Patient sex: M
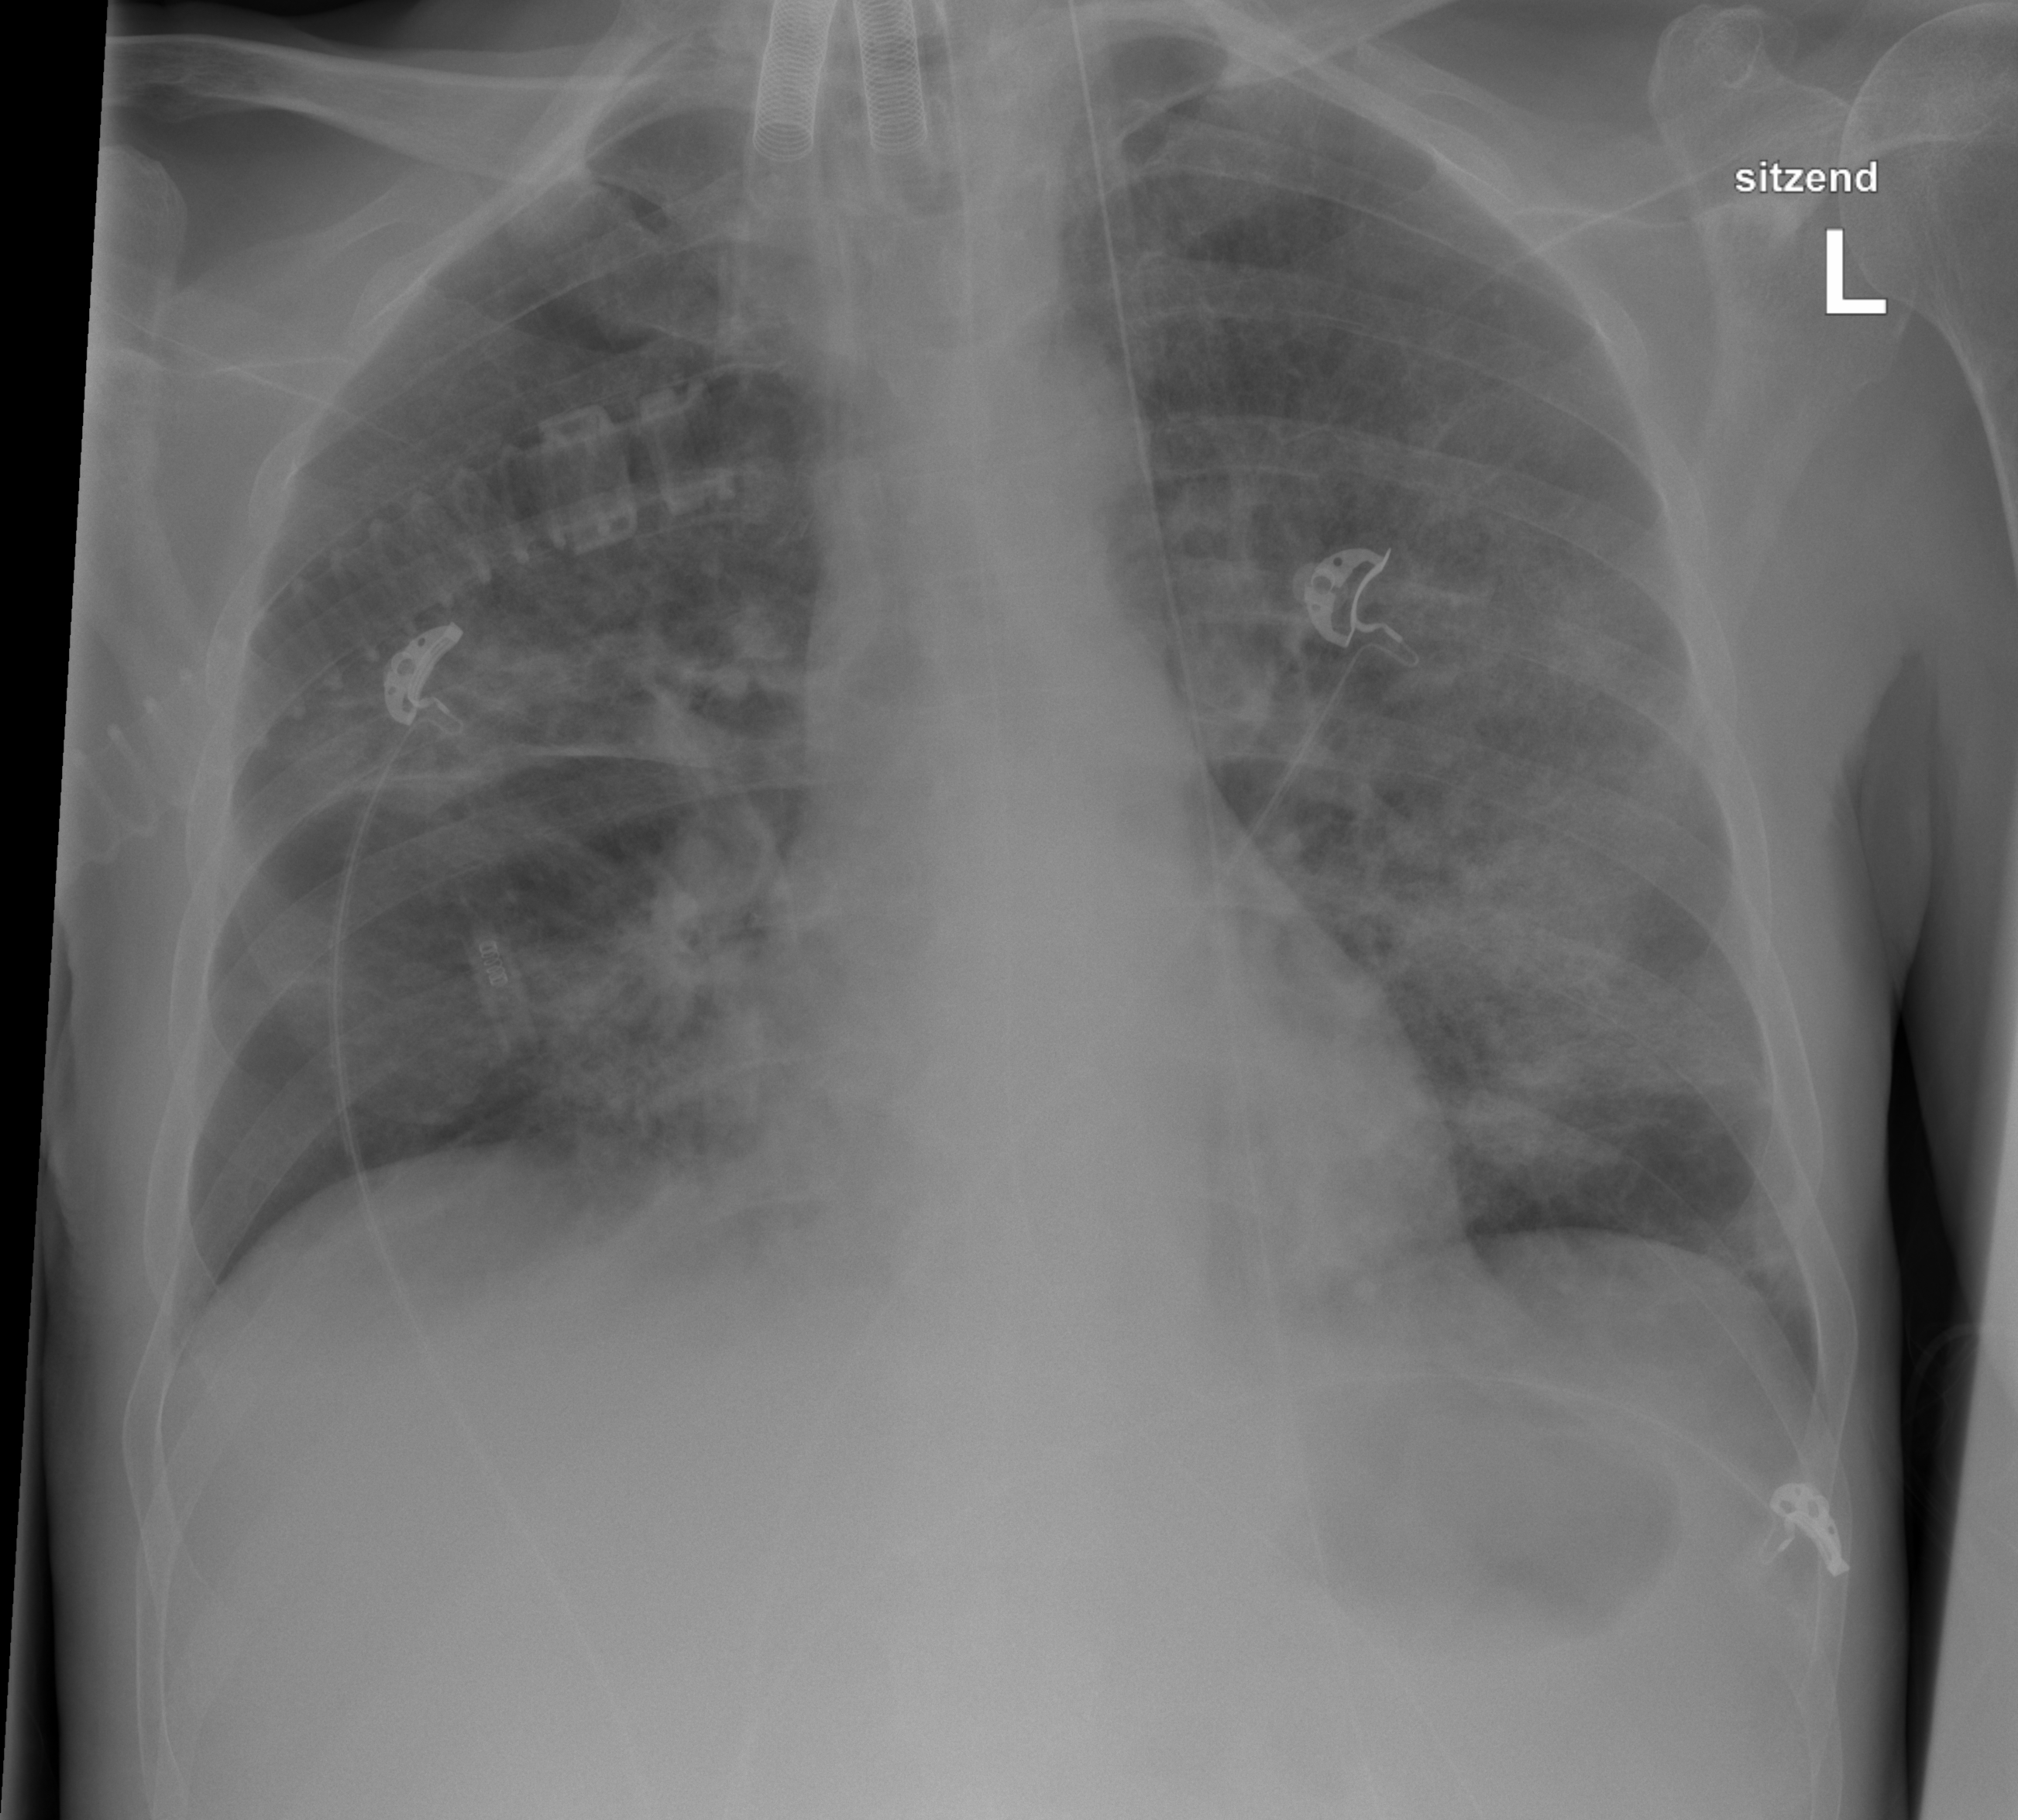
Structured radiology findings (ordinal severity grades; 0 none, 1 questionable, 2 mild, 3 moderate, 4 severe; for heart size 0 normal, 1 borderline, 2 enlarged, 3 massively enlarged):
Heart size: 0
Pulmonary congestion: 0
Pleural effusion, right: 0
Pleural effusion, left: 0
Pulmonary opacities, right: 3
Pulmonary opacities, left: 3
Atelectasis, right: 2
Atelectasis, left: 2